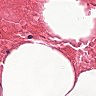
Metastatic tissue present: no